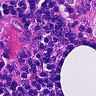
Metastatic tissue present: no